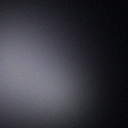
Screen state: off